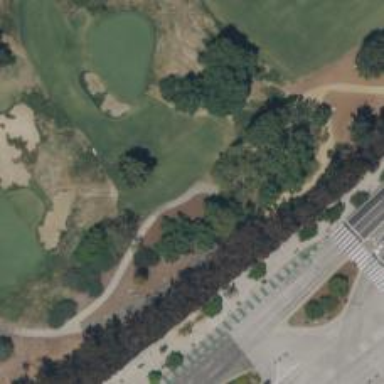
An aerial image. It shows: Path for golf carts.